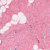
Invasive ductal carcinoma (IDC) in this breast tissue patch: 0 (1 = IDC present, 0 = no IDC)